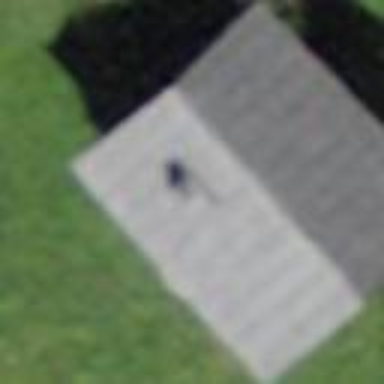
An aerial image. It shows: Shed building.